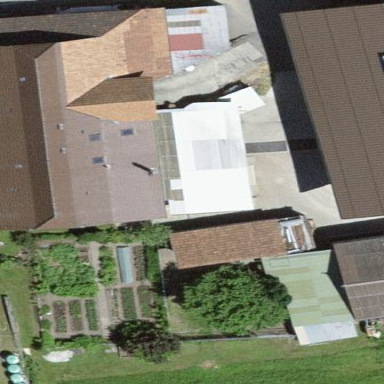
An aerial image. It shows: Farm building.